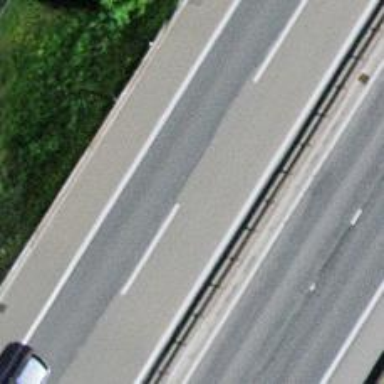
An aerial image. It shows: Asphalt motorway.